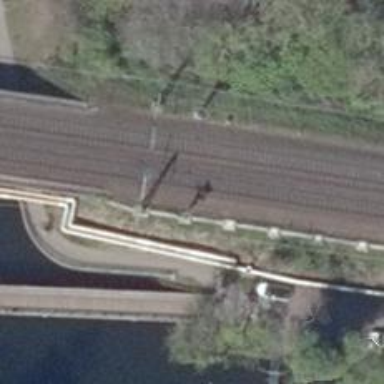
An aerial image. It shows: Railway signal.